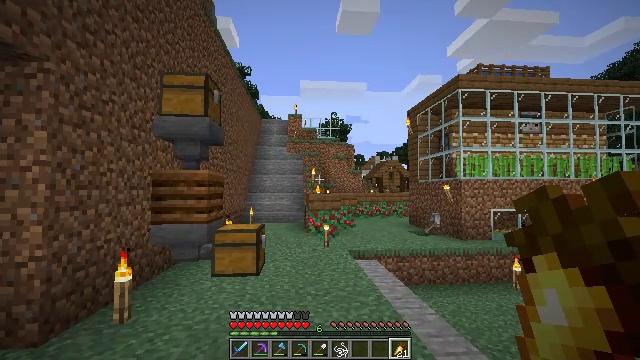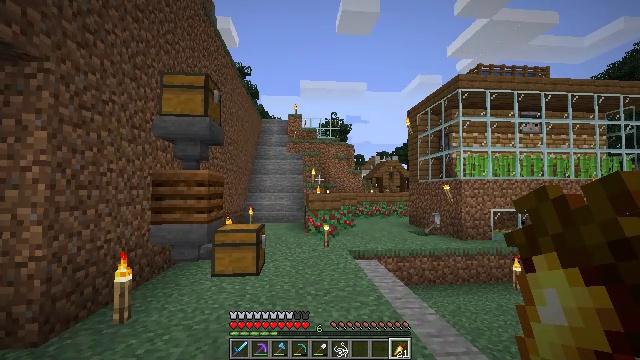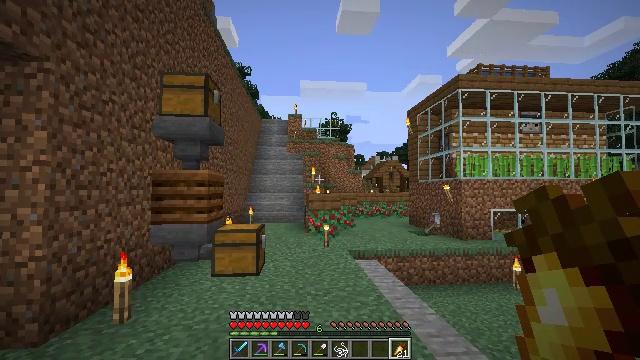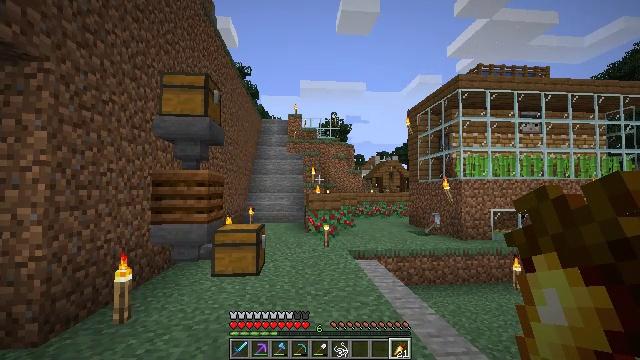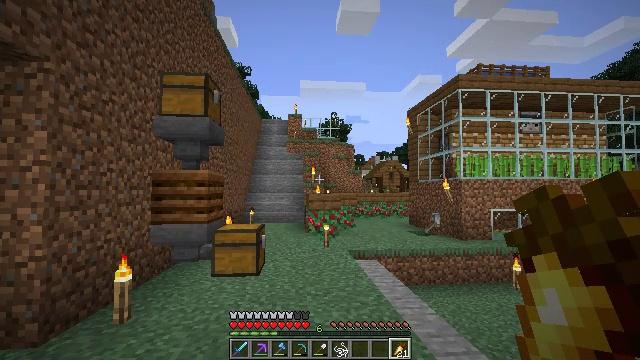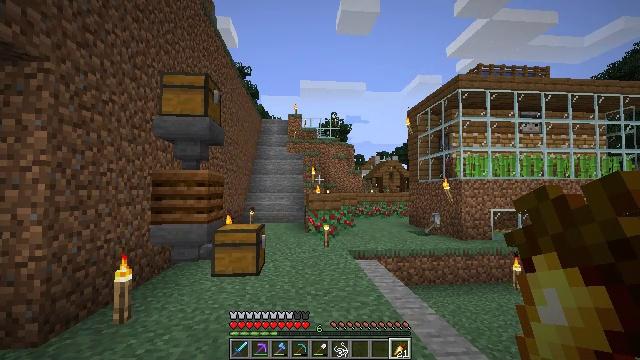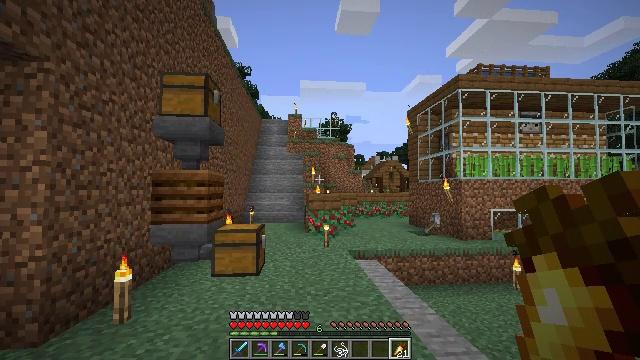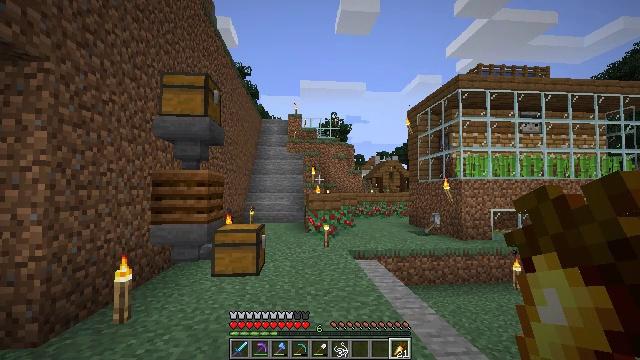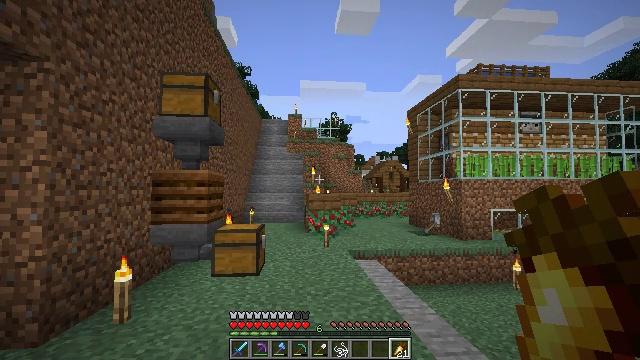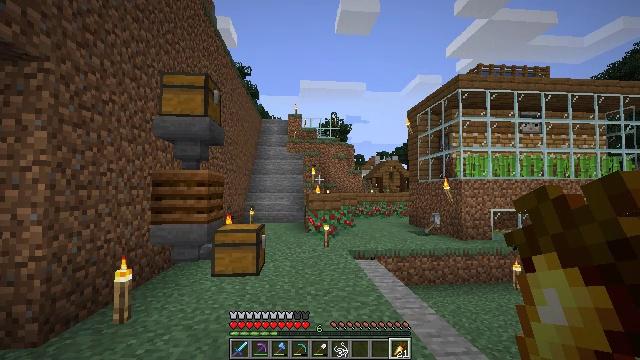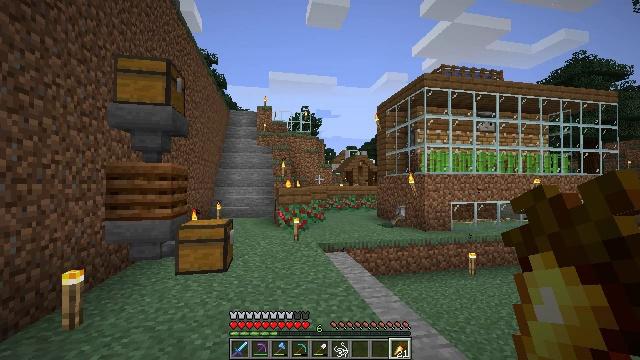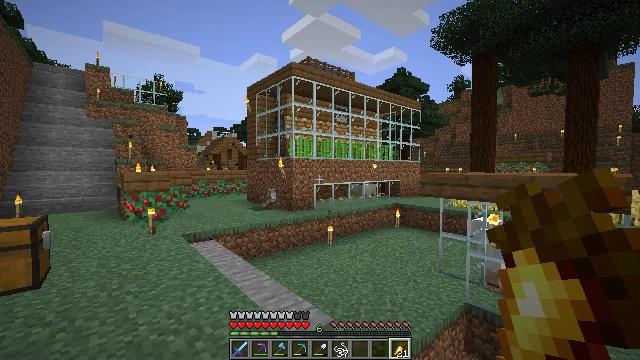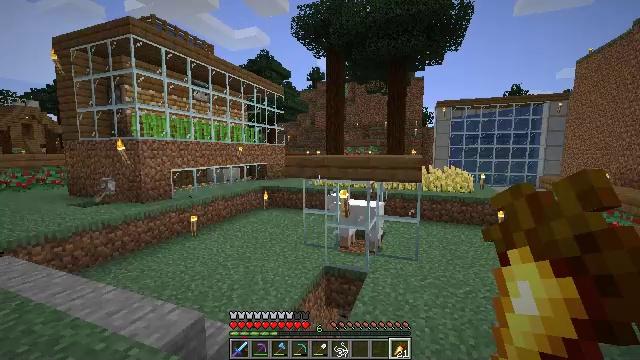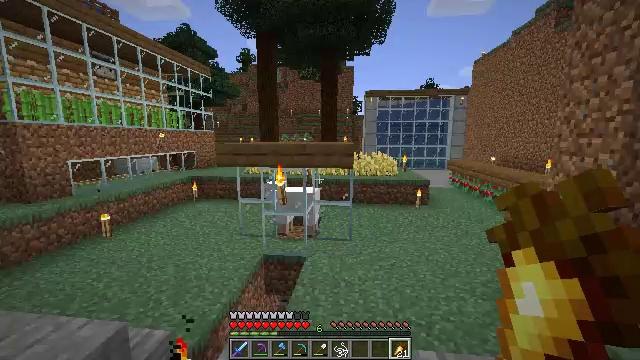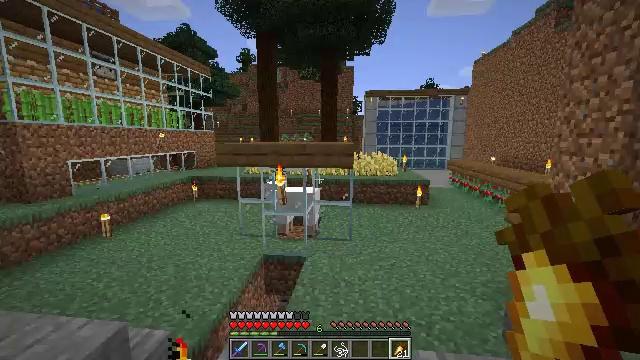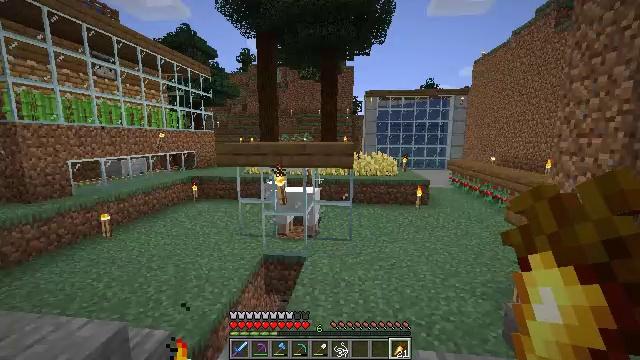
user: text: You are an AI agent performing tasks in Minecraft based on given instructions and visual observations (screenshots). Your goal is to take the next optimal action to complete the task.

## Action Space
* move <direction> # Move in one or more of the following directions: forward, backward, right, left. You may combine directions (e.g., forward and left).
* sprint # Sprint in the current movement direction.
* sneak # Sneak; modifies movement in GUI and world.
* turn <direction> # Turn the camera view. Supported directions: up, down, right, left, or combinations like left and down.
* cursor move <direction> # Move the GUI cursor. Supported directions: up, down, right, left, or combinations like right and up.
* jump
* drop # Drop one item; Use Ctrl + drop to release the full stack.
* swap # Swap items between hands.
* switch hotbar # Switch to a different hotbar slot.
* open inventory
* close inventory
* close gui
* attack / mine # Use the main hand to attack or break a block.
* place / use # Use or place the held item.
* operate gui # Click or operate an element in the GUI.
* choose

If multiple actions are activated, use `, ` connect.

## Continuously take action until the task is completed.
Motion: motion action
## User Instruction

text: Convert stone into smooth stone using the furnace.
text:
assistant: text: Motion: no_op
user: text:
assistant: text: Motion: no_op
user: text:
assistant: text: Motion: no_op
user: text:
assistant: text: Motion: no_op
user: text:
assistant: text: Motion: no_op
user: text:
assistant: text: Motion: no_op
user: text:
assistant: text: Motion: no_op
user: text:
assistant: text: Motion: no_op
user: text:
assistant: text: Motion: no_op
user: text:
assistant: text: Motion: turn right and down
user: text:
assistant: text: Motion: turn right and down
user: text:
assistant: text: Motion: turn right and down
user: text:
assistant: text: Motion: turn right and down
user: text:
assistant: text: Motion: no_op
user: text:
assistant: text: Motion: no_op
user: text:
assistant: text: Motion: no_op
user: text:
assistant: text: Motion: no_op
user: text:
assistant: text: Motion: turn right
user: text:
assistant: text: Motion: no_op
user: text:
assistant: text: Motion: no_op
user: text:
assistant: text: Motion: no_op
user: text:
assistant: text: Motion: no_op
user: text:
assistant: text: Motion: no_op
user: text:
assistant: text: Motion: no_op
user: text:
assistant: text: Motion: turn right
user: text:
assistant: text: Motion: turn right
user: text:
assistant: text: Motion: turn right
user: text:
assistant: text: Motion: turn right
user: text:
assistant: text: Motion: turn right
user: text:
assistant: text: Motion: turn right